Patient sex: M
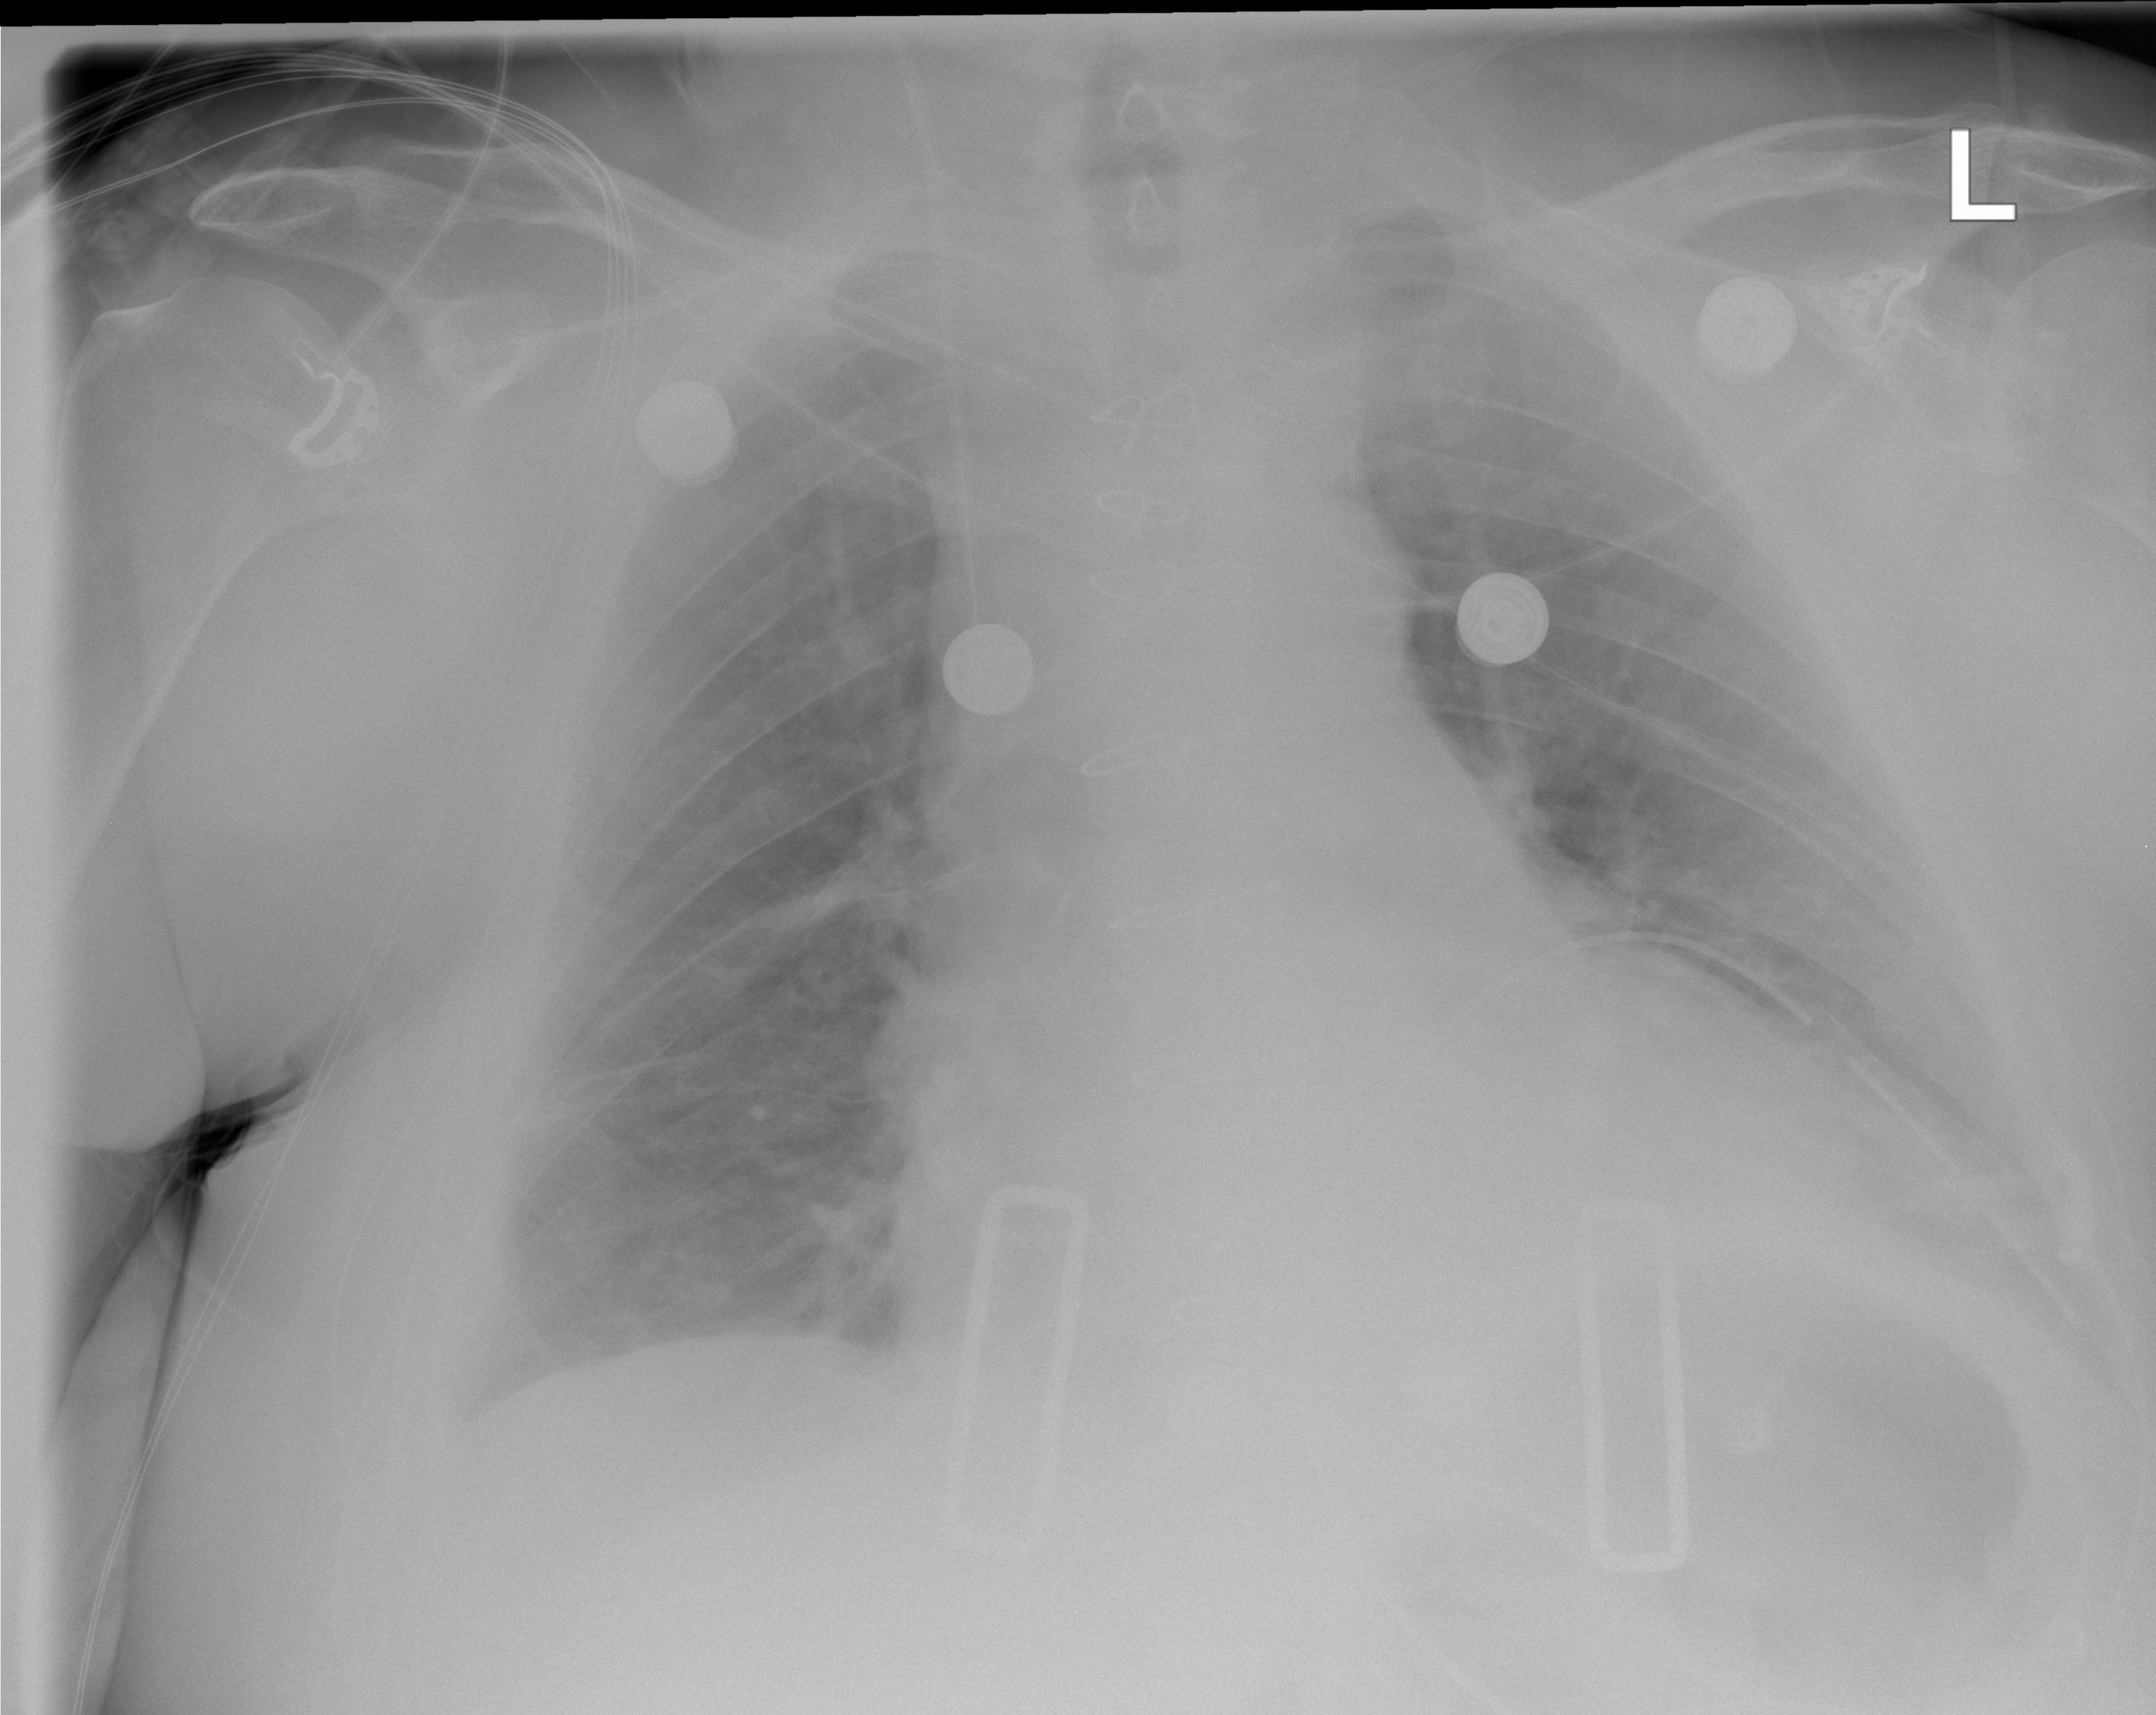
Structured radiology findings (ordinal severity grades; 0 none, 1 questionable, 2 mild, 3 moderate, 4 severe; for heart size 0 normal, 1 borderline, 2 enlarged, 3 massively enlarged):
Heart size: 2
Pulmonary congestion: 0
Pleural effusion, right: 1
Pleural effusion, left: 2
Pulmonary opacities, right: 0
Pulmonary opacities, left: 0
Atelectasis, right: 1
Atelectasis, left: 2